Interaction volume radius: 5 \u00c5
Interaction volume height: 25 \u00c5
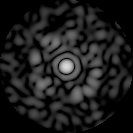
Disorder parameter: 0.8559